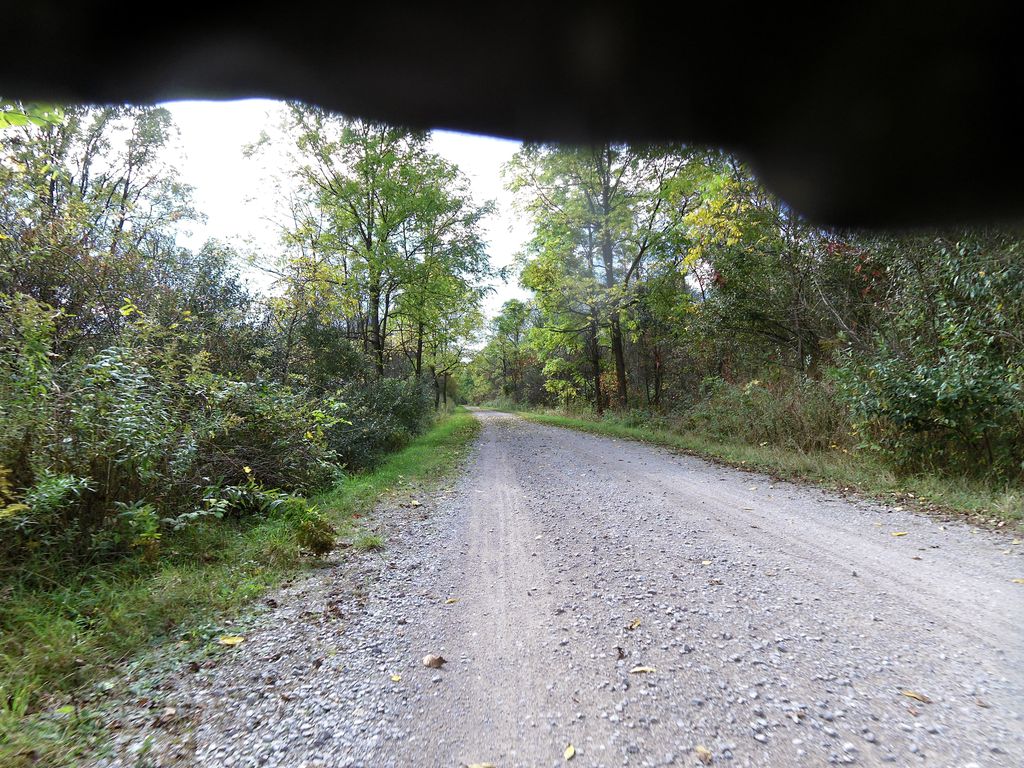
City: hamilton